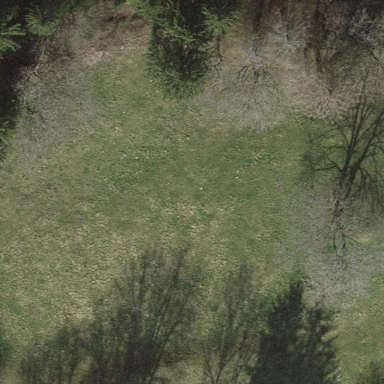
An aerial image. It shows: Beautiful meadow.